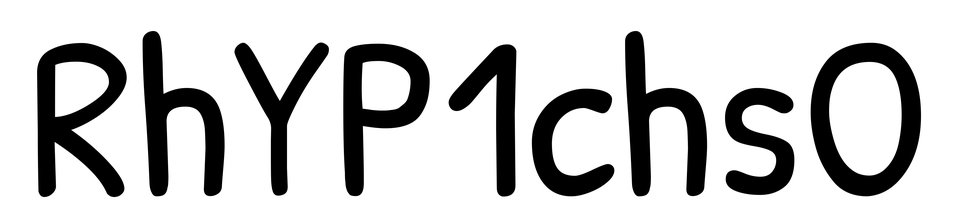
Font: PatrickHand-Regular